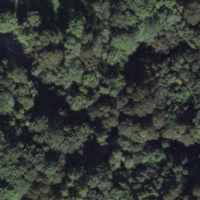
EUNIS habitat code: 44
Species observed at this site:
Aruncus dioicus
Juglans regia